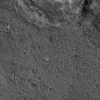
Atmospheric dust classification: not_dusty